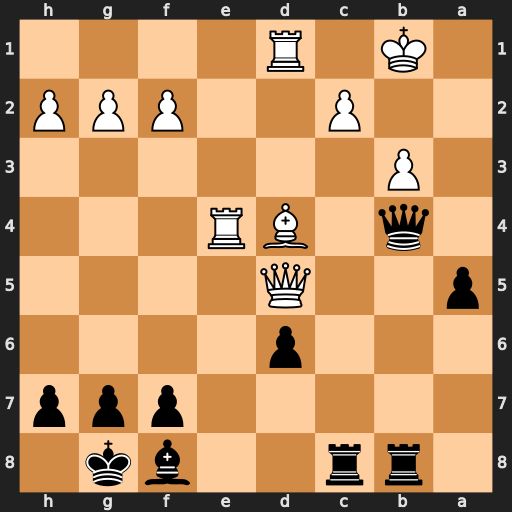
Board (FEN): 1rr2bk1/5ppp/3p4/p2Q4/1q1BR3/1P6/2P2PPP/1K1R4
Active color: b
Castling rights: -
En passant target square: -
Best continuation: Rb5 Qxb5 Qxb5